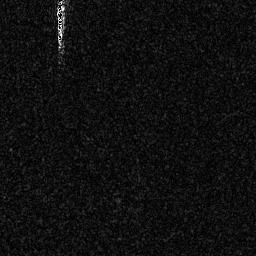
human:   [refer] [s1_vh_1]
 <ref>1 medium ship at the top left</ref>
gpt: <box>[[21, 0, 25, 17, 0]]</box>